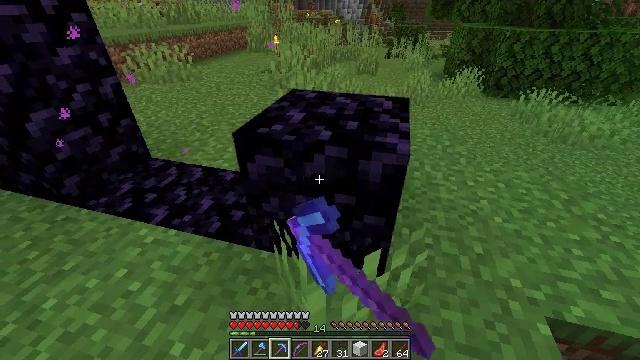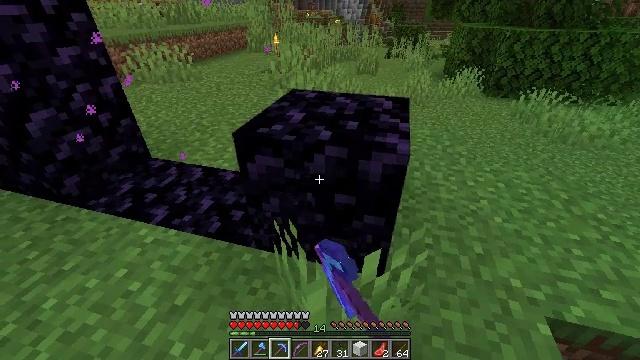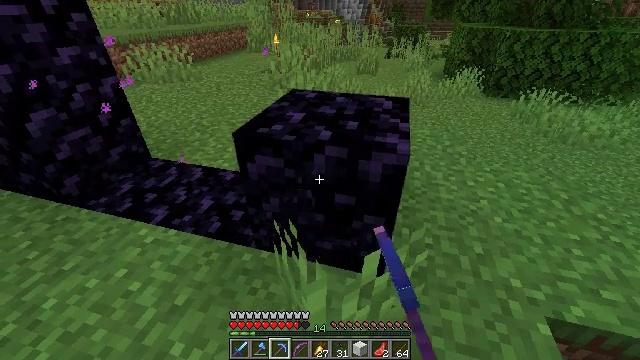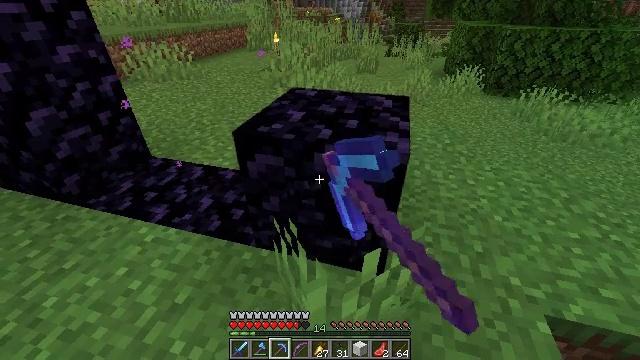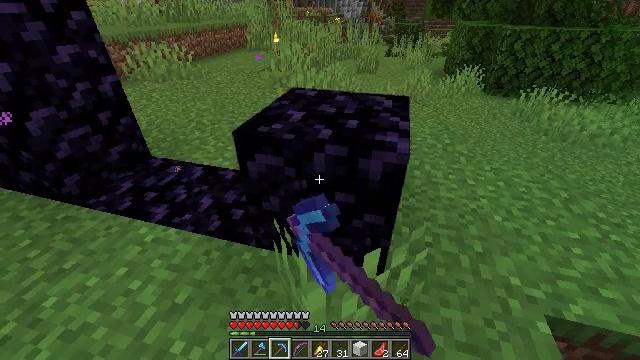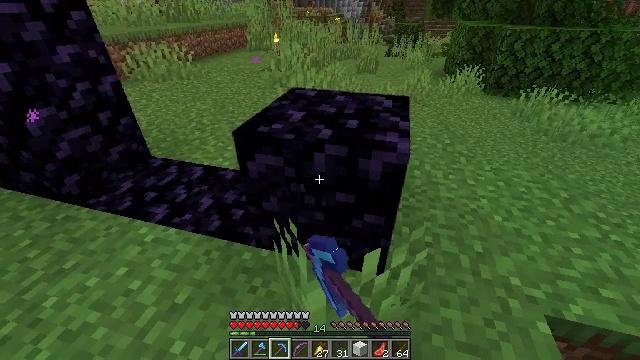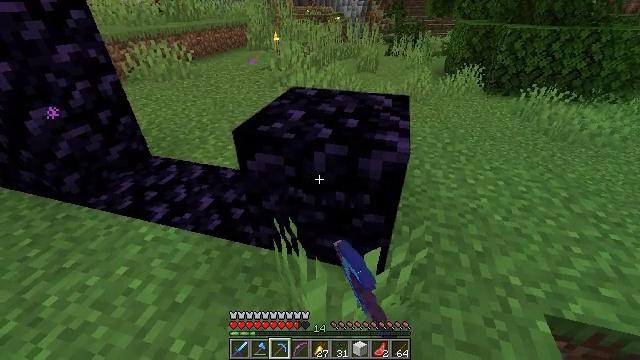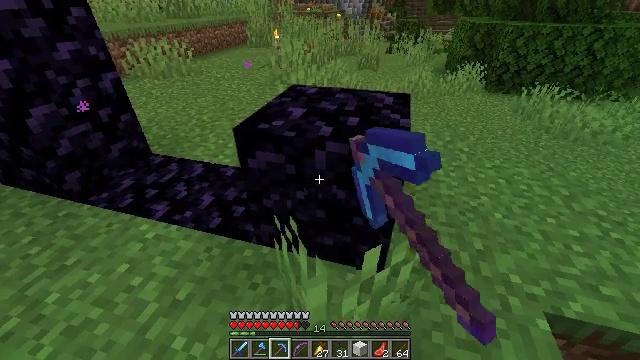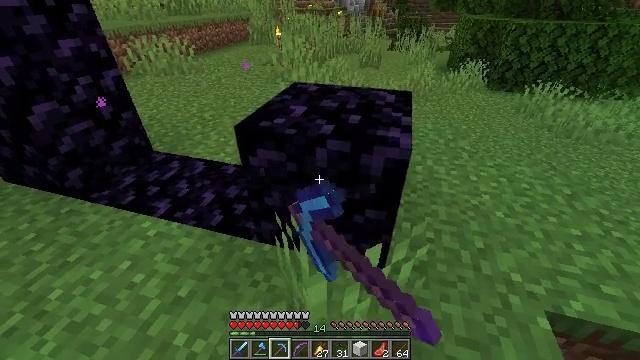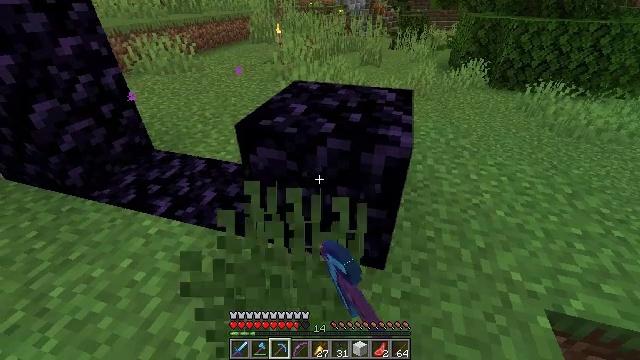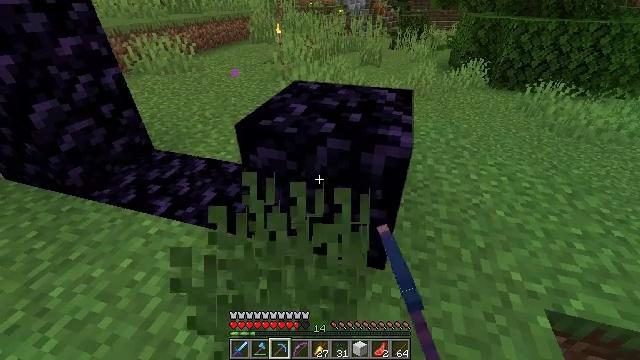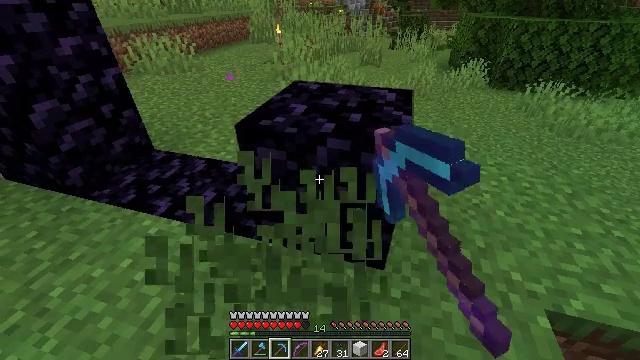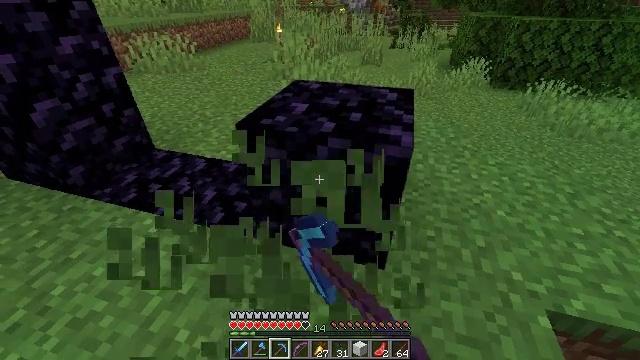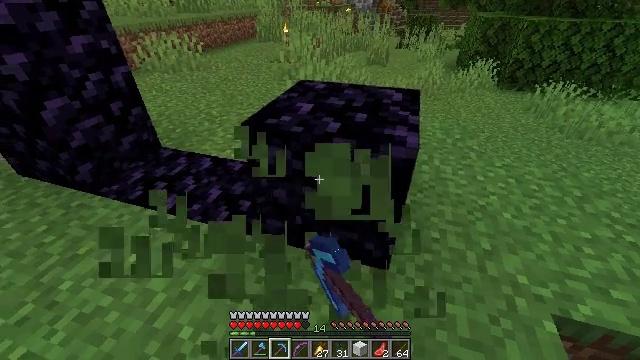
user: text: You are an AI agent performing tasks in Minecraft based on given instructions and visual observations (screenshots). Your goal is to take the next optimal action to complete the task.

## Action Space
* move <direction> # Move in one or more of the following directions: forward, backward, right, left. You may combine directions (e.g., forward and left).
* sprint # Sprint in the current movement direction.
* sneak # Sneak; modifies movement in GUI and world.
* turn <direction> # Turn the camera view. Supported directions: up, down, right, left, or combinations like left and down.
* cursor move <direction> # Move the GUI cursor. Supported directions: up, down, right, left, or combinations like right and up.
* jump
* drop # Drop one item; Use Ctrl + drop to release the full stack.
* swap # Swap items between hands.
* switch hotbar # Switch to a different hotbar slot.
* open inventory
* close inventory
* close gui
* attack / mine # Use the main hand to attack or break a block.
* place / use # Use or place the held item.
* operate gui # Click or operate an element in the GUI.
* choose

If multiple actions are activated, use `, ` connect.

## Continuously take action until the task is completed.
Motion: motion action
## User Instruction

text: Break the grass block.
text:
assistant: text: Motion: attack / mine
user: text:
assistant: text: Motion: attack / mine
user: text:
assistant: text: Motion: attack / mine
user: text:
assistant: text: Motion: attack / mine
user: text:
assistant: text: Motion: attack / mine
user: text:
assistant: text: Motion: attack / mine
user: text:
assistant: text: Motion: attack / mine
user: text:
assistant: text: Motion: attack / mine
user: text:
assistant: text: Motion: attack / mine
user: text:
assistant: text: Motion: attack / mine
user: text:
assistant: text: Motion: attack / mine
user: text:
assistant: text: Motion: attack / mine
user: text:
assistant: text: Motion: turn left, attack / mine
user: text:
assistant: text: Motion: attack / mine